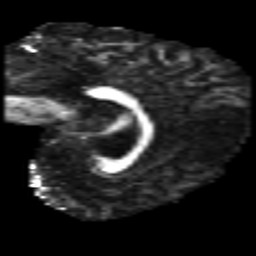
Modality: FA
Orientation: sagittal
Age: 19
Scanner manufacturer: philips
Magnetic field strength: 3 T
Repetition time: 8.6 s
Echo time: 0.127 s